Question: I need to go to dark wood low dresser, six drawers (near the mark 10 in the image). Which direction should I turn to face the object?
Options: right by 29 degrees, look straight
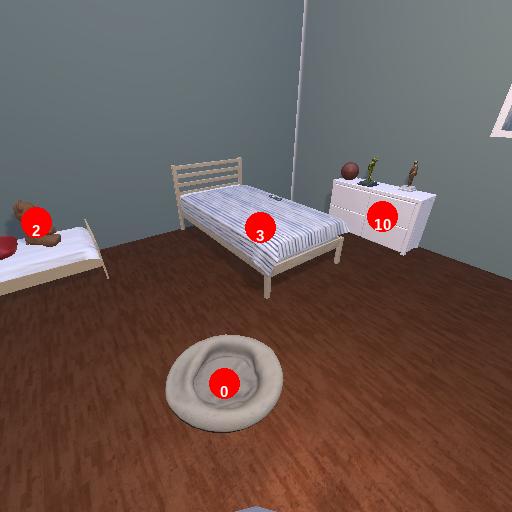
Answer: right by 29 degrees